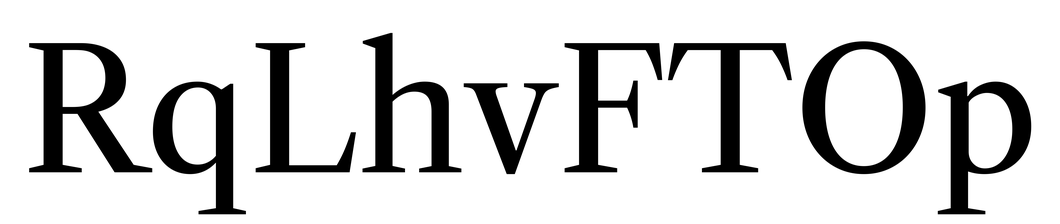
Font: LibreCaslonText_Regular